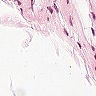
Metastatic tissue present: no